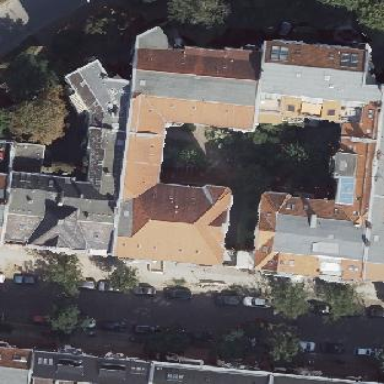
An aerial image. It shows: Apartment building with double saltbox roof shape.